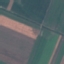
Land use / land cover class: AnnualCrop